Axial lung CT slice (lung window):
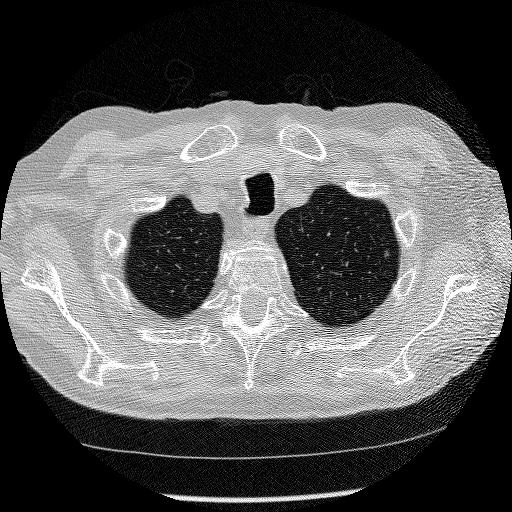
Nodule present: yes
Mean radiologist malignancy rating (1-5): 3